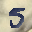
Label: 5